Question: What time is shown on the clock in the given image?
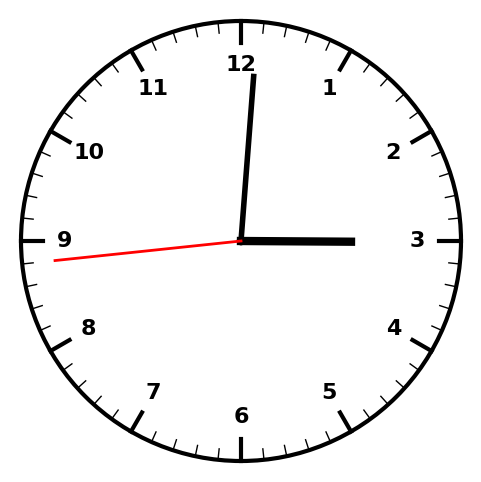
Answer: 03:00:44